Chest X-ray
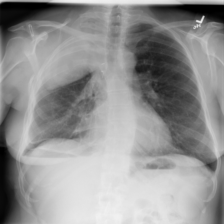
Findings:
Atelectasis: negative
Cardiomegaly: negative
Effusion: negative
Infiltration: negative
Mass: negative
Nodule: negative
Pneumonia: negative
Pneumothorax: negative
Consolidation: negative
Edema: negative
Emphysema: negative
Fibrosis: negative
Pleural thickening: negative
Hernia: negative